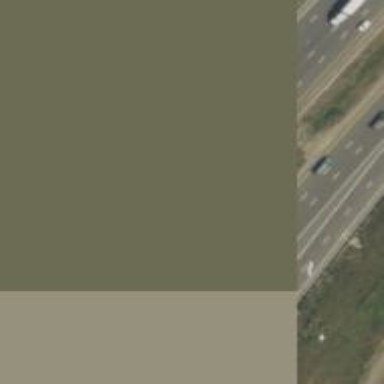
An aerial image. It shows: Motorway junction.